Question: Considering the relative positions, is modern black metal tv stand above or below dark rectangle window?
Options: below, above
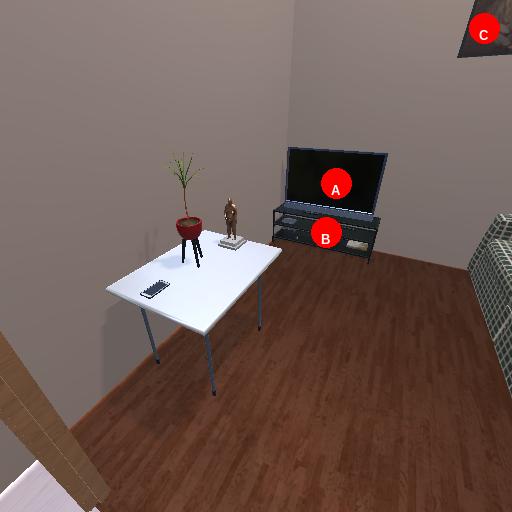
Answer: below